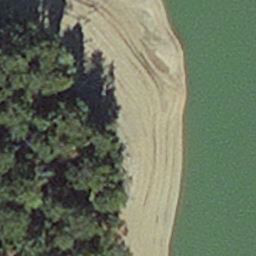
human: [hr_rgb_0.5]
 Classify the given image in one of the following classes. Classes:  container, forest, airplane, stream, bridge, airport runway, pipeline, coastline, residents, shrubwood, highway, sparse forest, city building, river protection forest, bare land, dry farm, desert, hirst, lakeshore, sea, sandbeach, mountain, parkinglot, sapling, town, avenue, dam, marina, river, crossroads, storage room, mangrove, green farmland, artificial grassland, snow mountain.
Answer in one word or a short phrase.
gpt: hirst